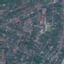
Land use / land cover: Residential